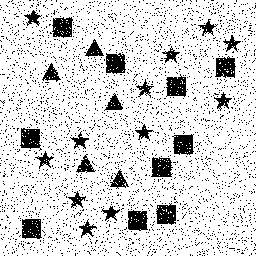
Squares: 10
Triangles: 5
Stars: 12
Total shapes: 27